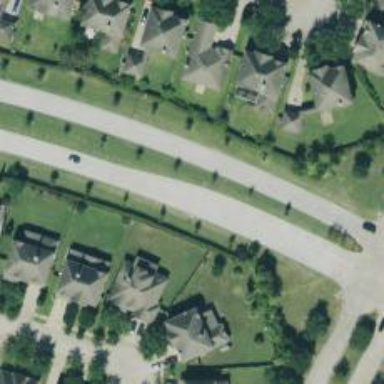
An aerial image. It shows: Secondary road.